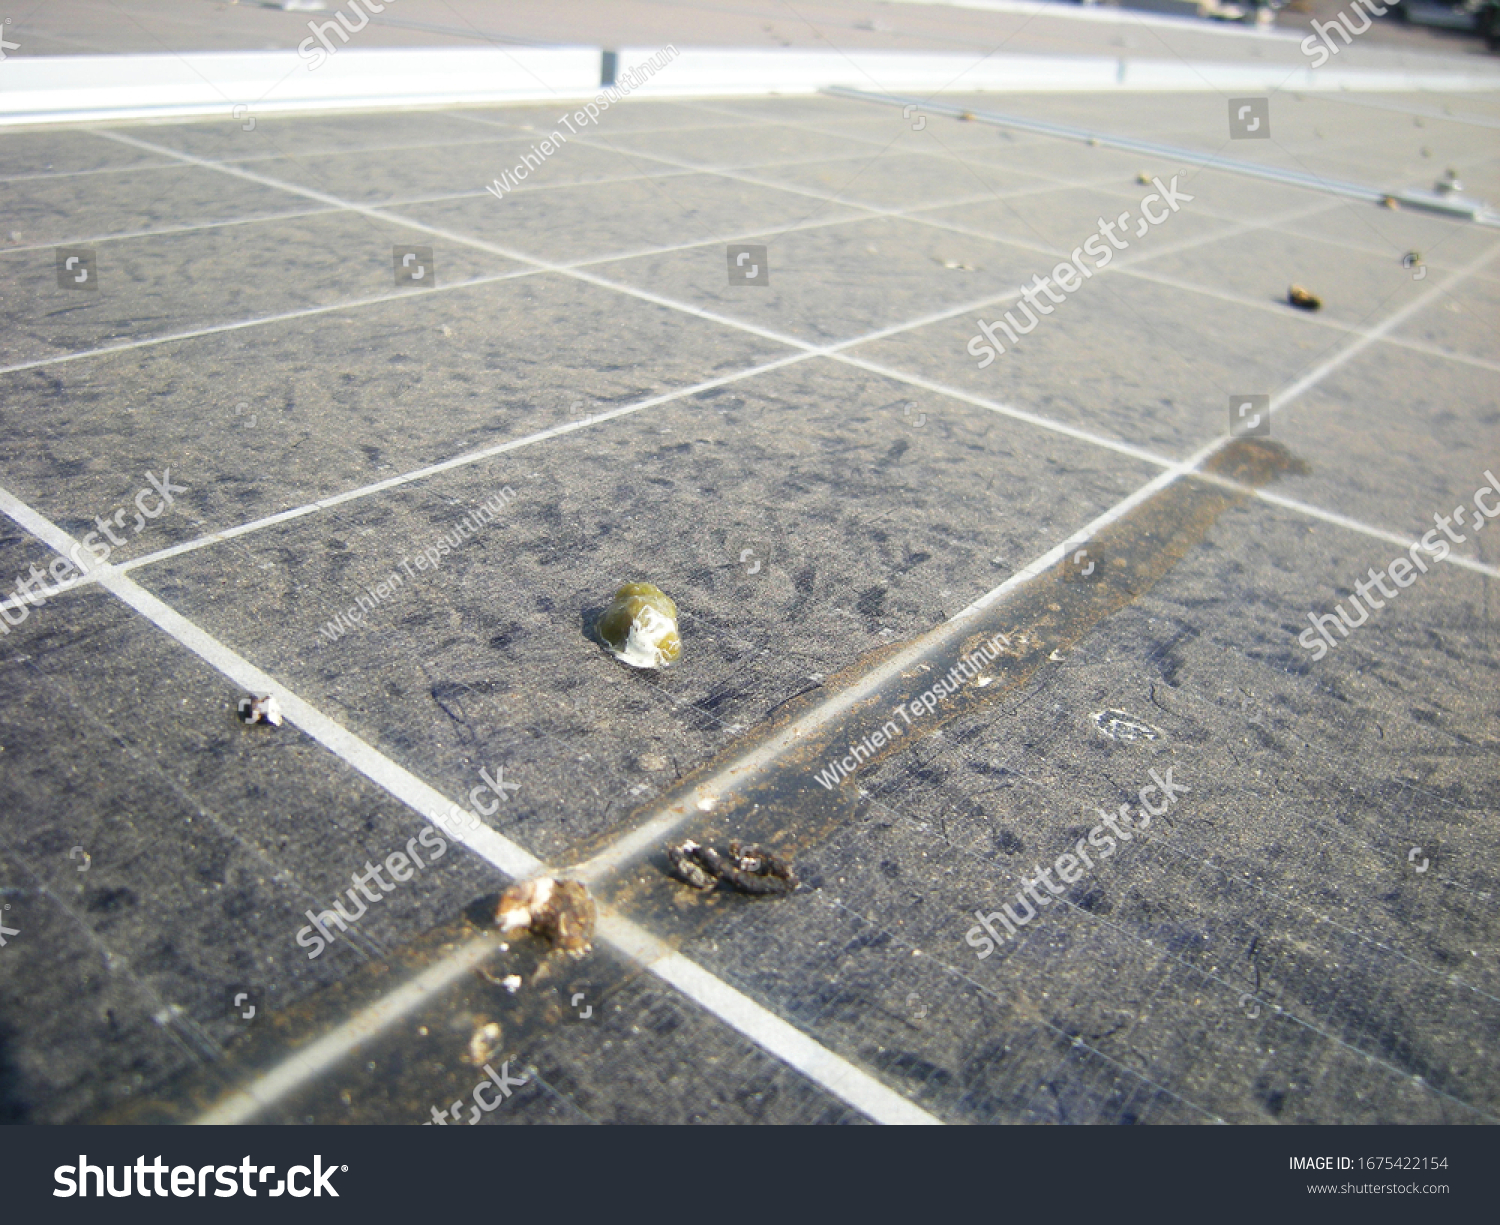
Label: Bird-drop